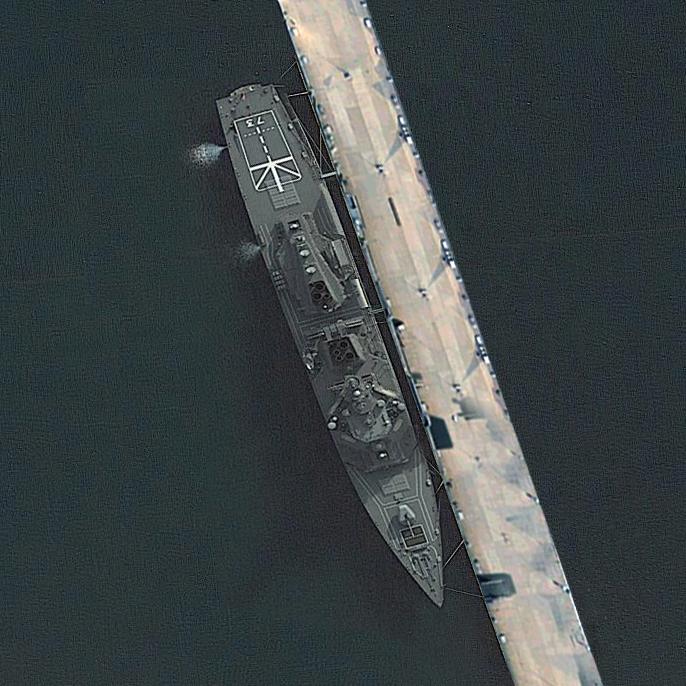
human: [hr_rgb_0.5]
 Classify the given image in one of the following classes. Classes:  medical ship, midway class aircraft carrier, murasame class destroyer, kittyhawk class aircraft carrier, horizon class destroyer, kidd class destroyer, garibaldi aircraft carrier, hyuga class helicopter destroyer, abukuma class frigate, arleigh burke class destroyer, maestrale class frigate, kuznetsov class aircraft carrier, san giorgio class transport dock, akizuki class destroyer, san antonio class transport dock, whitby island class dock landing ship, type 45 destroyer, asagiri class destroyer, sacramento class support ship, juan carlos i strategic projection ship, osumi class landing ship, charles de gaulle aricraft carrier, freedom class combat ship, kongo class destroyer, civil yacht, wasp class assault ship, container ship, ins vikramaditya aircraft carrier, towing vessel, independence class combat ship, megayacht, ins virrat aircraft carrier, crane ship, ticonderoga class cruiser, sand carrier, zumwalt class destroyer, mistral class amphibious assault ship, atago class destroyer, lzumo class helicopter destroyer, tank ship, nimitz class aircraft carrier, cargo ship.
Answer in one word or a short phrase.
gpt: Kongo class destroyer